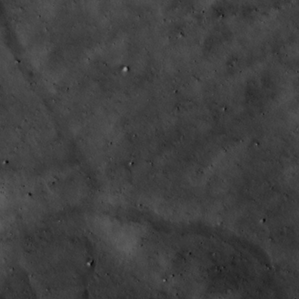
Label: non_frost